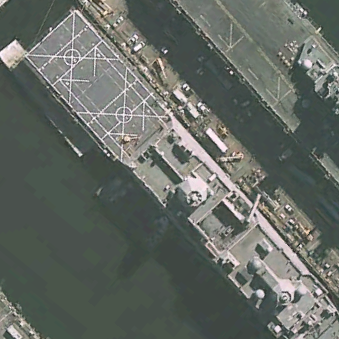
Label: combat